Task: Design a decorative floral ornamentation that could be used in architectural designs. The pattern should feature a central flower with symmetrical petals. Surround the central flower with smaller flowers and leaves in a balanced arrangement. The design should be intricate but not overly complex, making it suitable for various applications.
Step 1115:
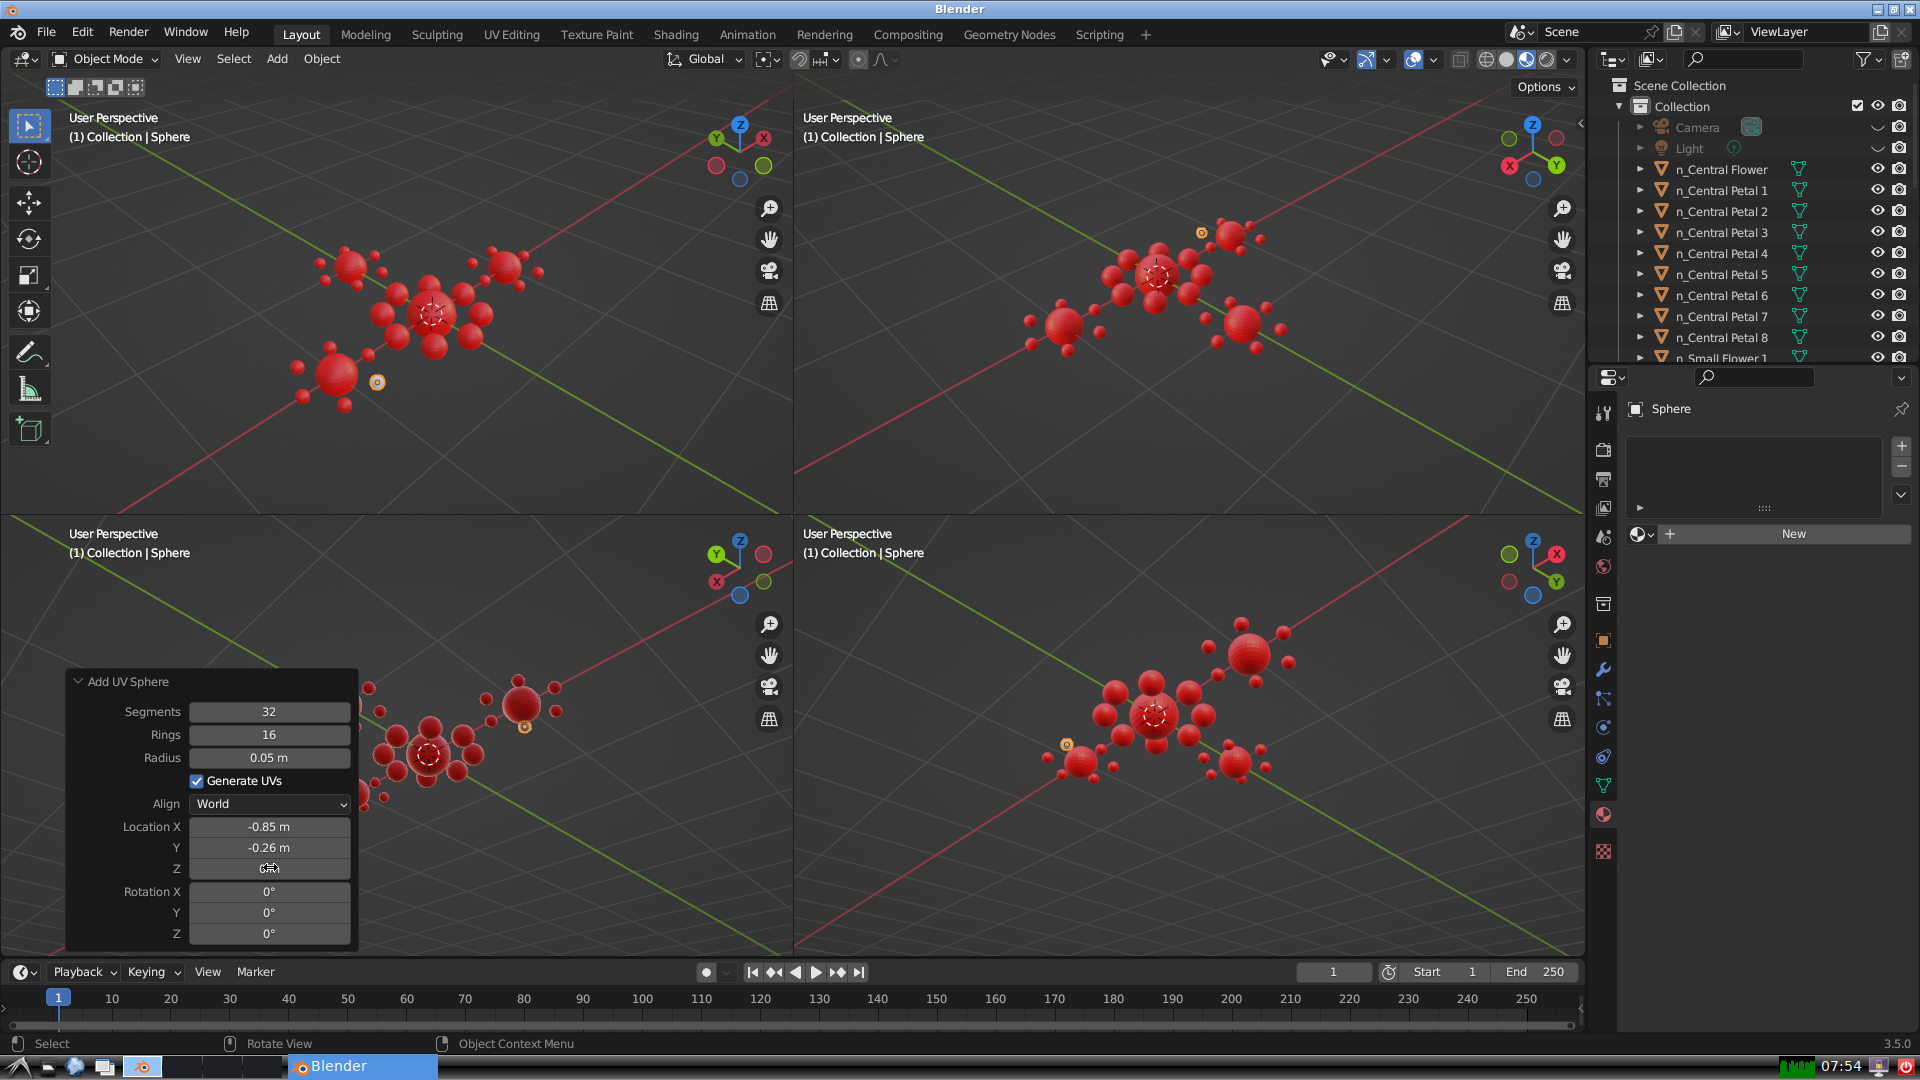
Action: click: no